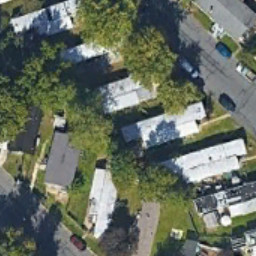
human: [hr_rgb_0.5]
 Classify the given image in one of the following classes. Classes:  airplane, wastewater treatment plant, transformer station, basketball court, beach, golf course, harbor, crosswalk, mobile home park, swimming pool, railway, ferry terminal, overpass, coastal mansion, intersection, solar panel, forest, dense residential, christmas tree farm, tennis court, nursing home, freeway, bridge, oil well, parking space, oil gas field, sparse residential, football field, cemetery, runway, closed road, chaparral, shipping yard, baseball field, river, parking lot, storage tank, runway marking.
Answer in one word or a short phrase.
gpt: mobile home park